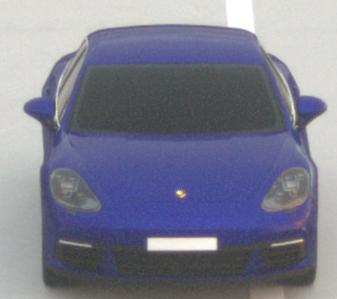
Make: Porsche
Model: Panamera
Detailed model: Panamera (971)
Model produced from: 2016/11
Model produced until: 2018/08
Doors: 5
Color: blue
Road condition: dry road
Daytime: sunrise or sunset
Contrast: medium contrast